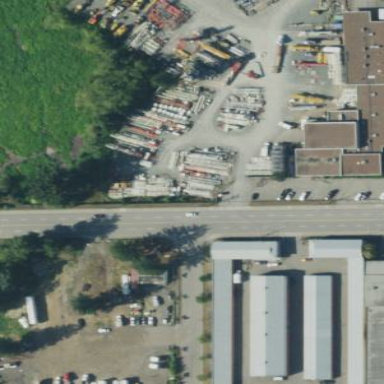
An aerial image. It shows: Commercial building housing storage rental shop. The building serves as storage facility.